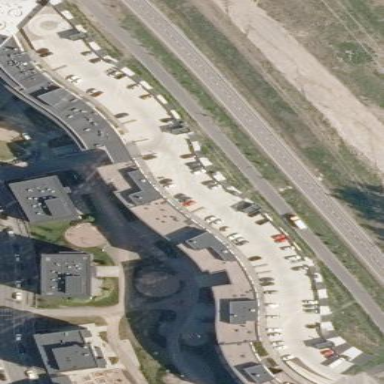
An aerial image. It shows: Multi-storey parking building.